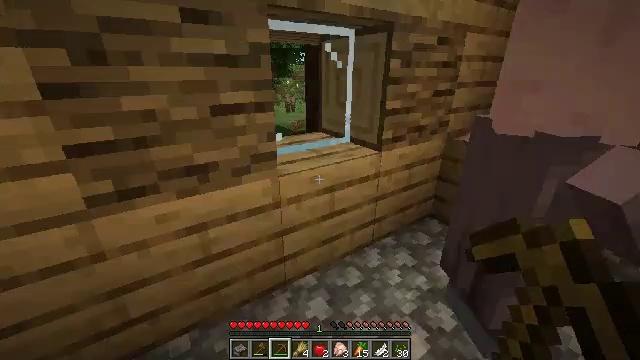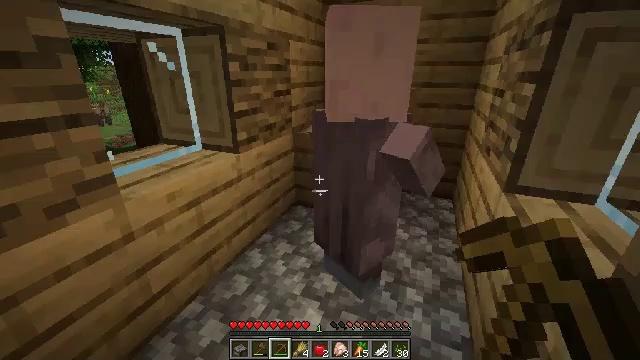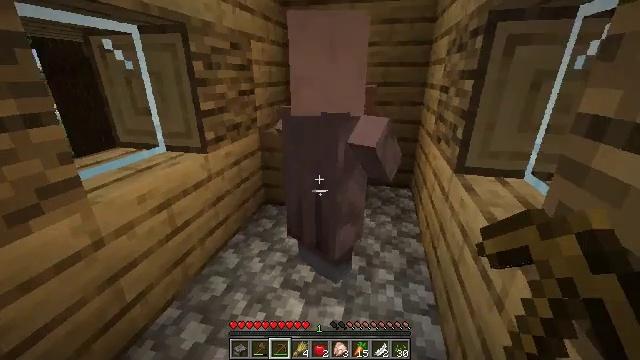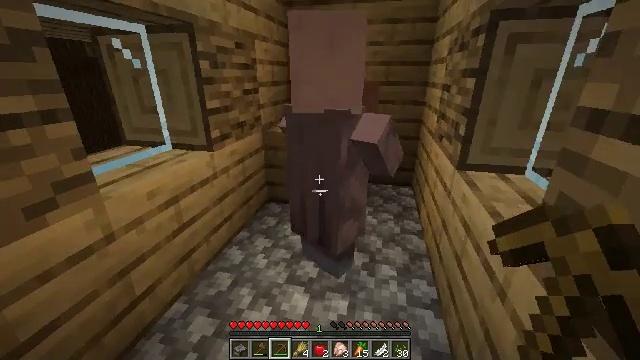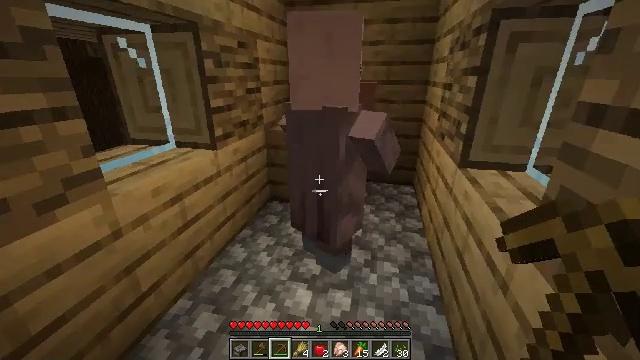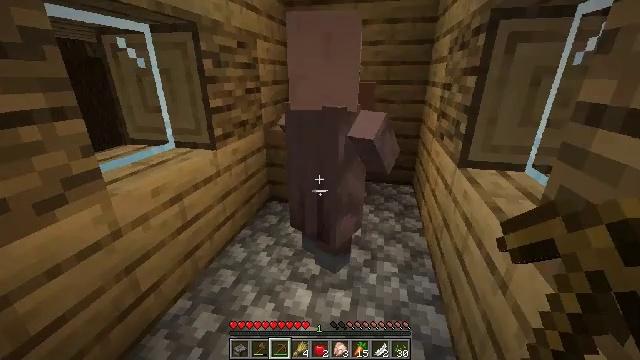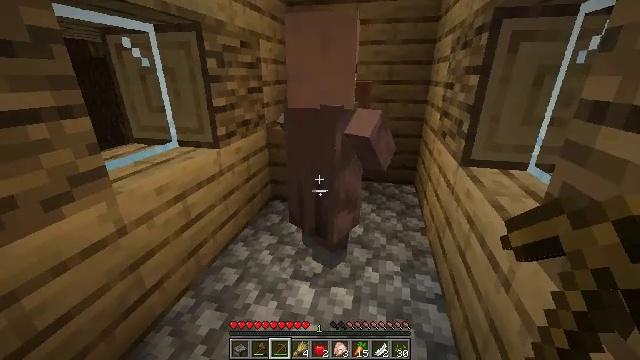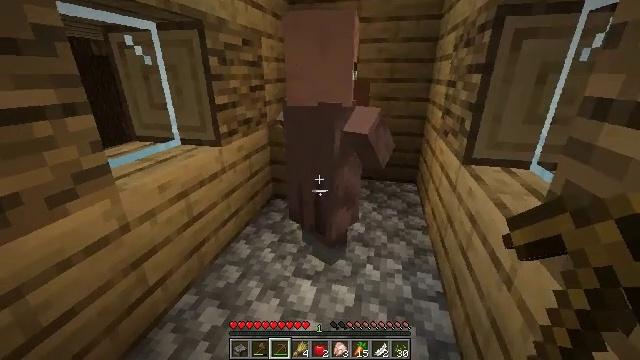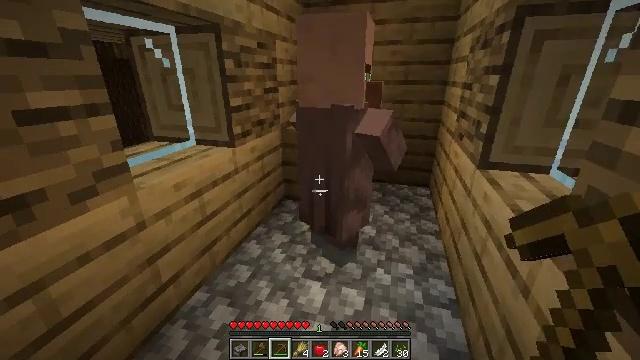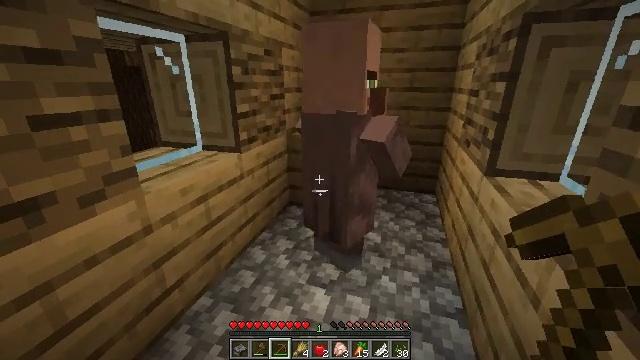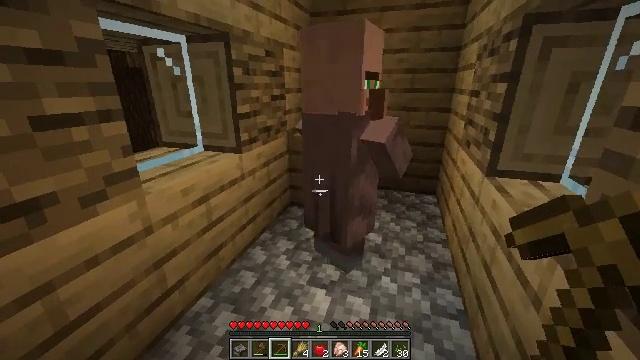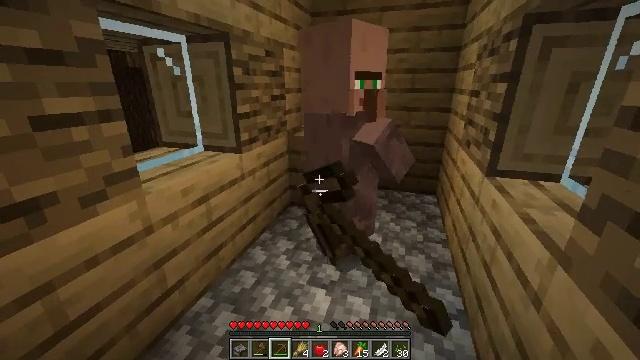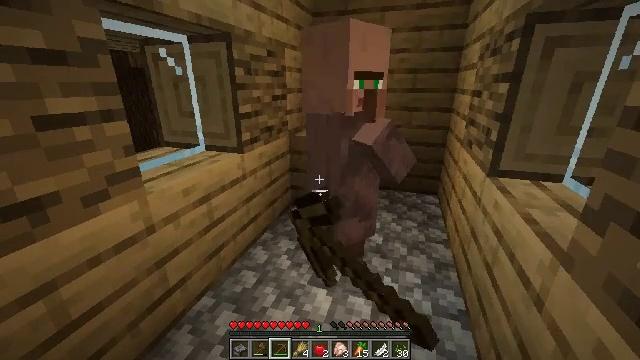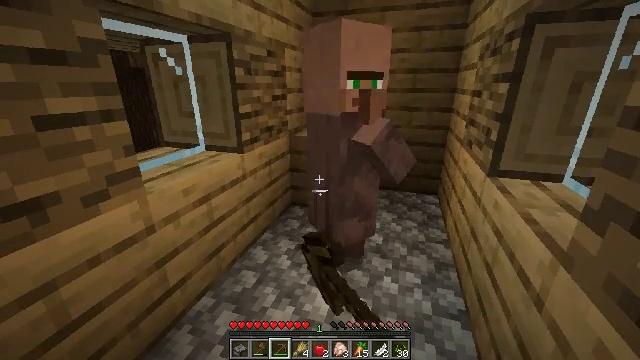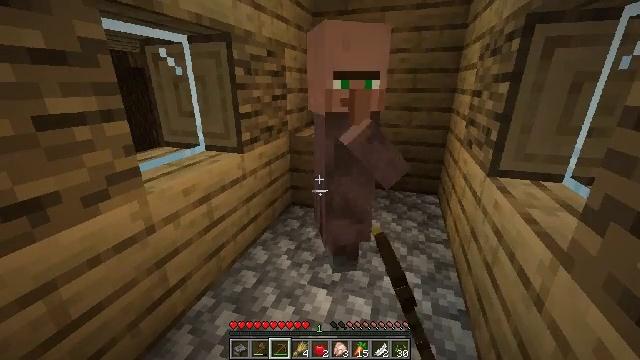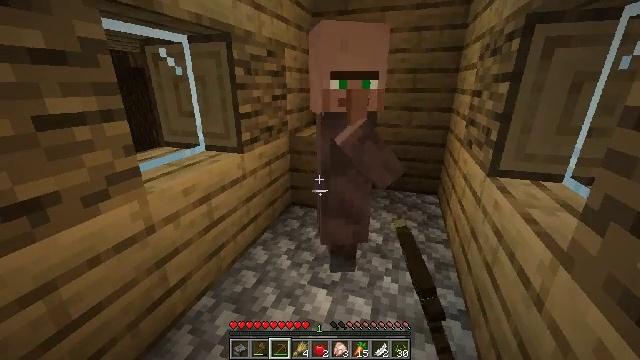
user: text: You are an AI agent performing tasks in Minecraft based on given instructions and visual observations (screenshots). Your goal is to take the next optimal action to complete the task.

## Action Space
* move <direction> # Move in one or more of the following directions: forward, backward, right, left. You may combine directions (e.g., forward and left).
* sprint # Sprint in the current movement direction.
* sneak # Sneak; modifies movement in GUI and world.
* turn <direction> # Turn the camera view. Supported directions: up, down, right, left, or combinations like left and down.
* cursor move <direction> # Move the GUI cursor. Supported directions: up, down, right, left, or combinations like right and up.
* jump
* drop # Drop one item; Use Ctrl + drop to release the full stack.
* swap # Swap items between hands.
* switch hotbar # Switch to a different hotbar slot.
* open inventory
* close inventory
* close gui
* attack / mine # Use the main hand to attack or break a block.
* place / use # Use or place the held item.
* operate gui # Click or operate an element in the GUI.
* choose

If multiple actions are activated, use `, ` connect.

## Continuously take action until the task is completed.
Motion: motion action
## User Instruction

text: Break the chest to retrieve items inside.
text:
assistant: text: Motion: turn right
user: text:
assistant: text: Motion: turn right
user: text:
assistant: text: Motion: no_op
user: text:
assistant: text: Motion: no_op
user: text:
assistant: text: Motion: no_op
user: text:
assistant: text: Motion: no_op
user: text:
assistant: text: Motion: no_op
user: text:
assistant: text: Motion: turn left
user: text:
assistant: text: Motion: turn left and up
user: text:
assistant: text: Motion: use / place
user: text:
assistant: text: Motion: use / place
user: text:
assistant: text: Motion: use / place
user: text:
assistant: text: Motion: no_op
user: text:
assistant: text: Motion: no_op
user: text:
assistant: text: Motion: no_op
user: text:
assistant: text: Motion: no_op
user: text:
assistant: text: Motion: no_op
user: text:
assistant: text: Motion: no_op
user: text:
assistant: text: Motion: no_op
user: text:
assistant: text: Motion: no_op
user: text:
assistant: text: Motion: no_op
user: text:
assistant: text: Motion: no_op
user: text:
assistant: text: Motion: no_op
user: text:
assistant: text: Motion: turn left
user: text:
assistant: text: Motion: move forward, turn left and up
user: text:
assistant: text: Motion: move forward and move left, turn left and up
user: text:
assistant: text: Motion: move forward and move left
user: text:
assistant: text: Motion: move forward and move left
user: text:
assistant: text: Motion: move forward and move left
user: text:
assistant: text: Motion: move forward and move left, turn right